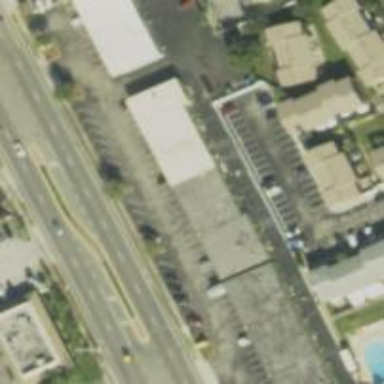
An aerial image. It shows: Convenience shop.